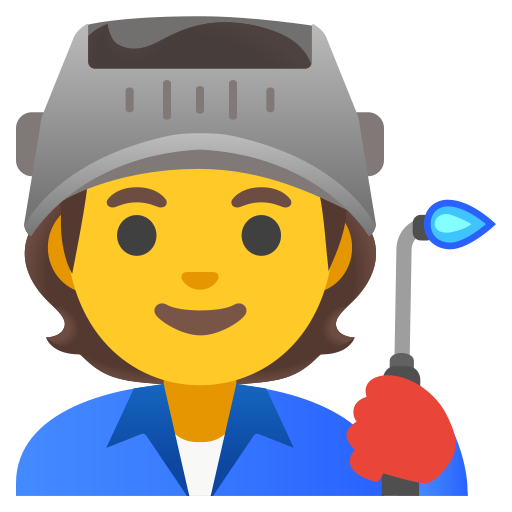
Emoji: 🧑‍🏭